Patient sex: F
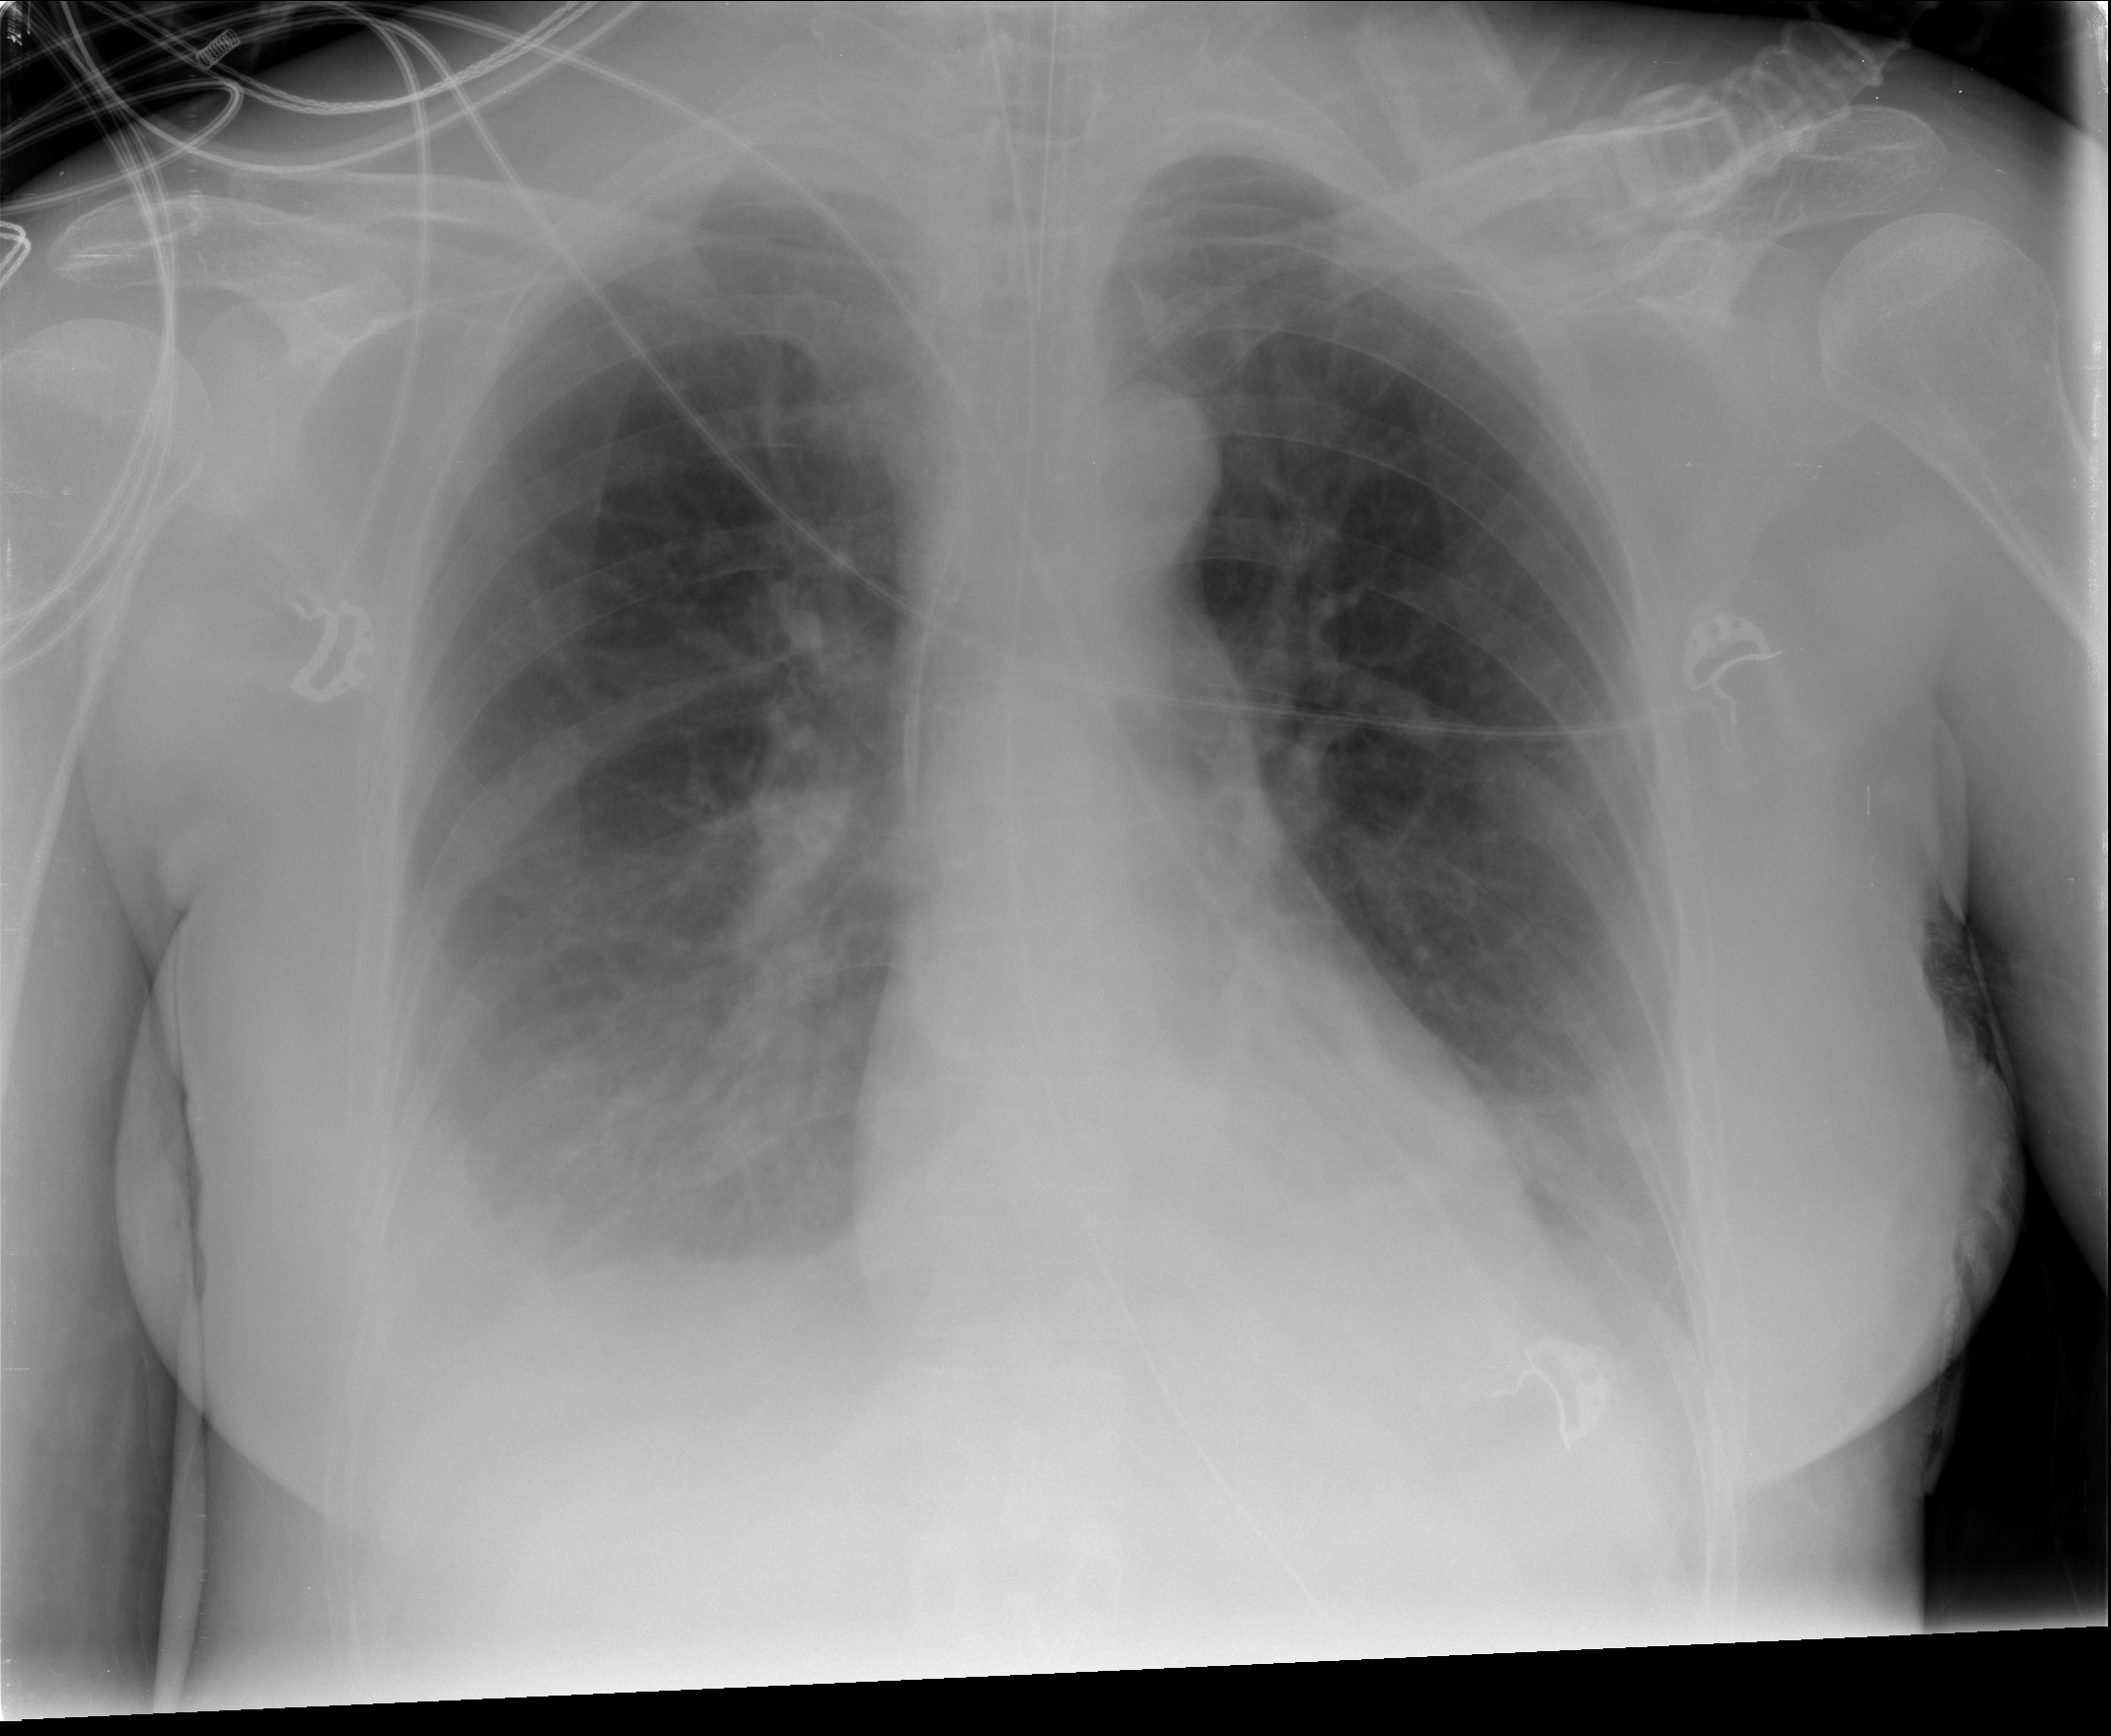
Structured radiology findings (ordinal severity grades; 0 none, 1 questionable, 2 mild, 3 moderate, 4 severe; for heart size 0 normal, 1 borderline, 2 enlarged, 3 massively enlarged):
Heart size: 0
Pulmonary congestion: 2
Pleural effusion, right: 2
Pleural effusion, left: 2
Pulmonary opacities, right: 0
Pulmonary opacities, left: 0
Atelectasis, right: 2
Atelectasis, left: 2